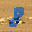
Label: 8